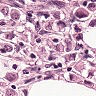
Metastatic tissue present: yes